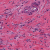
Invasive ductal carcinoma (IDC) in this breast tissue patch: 1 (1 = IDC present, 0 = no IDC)